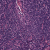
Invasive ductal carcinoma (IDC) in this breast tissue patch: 0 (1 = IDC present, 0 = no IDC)